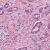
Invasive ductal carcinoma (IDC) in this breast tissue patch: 1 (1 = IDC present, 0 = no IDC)